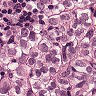
Metastatic tissue present: yes